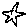
Label: star